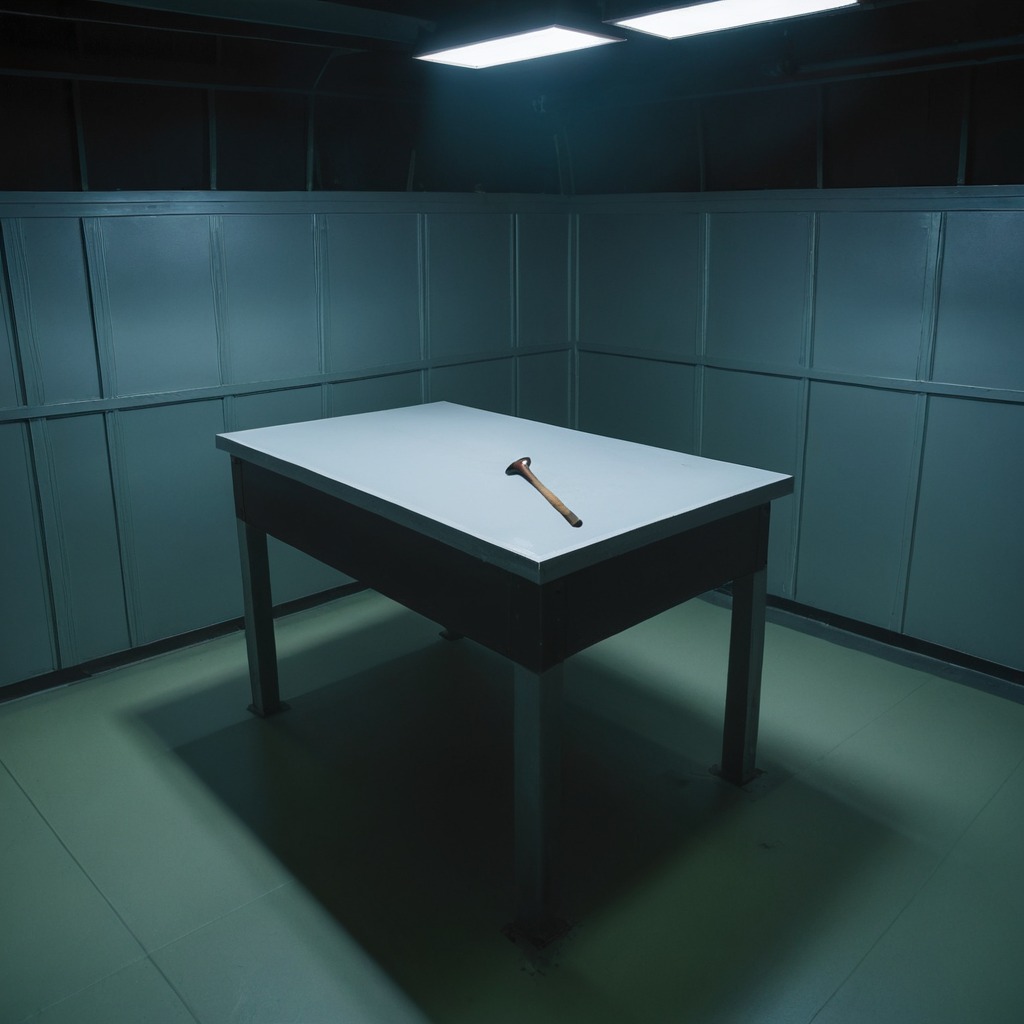
A hammer is lying on the table in a railway signal maintenance room.